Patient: sex M, age 62
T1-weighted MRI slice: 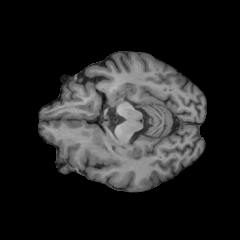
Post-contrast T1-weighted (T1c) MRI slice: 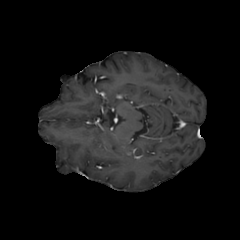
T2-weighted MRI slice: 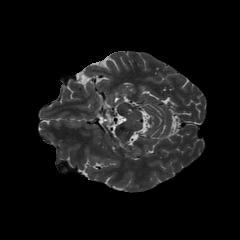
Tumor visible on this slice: no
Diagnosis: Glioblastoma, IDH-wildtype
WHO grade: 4